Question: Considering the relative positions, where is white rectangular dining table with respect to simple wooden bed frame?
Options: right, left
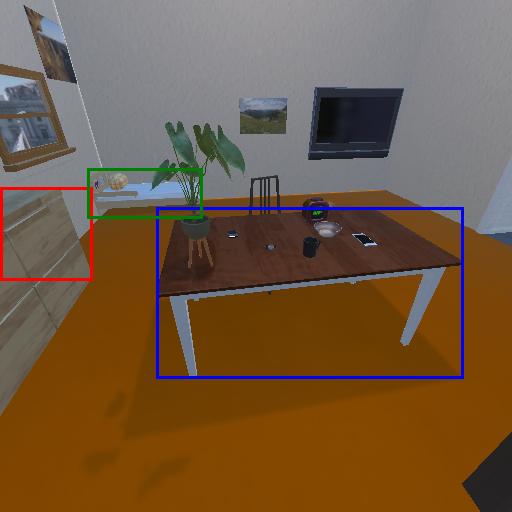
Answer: right